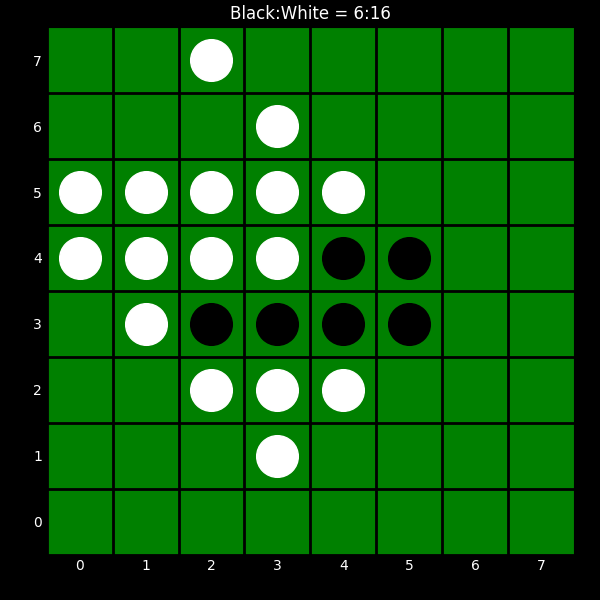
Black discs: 6
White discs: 16